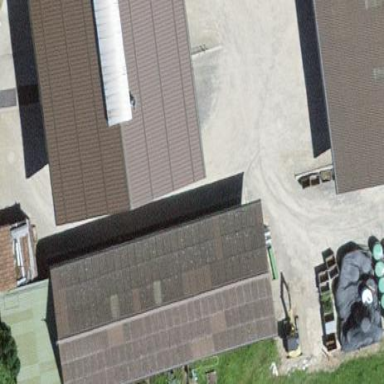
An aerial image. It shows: Shed building.